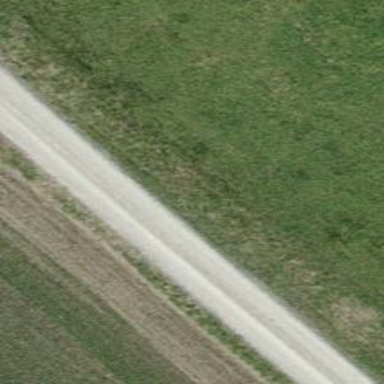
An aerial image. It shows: Gravel track with grade 2 quality.